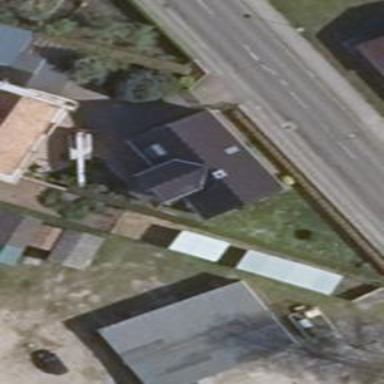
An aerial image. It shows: House with gabled roof oriented along the length of the building.